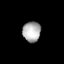
Tissue: lung
Cell type: Endothelial cells
Senescence score: 0.7336
Nuclear area (px): 359
Mean DAPI intensity: 172.967